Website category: sports
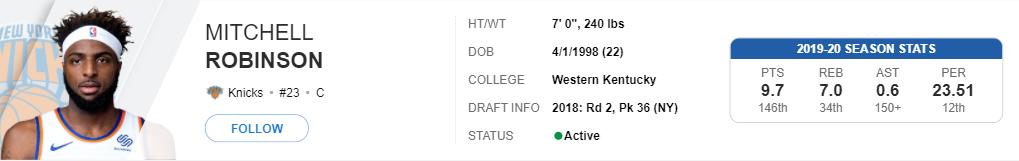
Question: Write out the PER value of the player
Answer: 23.51

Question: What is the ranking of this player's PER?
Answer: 12th

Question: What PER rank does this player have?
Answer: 12th

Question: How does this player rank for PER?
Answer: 12th

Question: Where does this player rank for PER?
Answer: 12th

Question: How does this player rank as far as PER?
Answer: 12th

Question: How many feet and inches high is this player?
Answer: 7' 0"

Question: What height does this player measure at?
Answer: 7' 0"

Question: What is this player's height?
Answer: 7' 0"

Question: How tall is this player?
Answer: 7' 0"

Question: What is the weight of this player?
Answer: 240 lbs

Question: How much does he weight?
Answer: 240 lbs

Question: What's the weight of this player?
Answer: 240 lbs

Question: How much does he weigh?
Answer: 240 lbs

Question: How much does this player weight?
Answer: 240 lbs